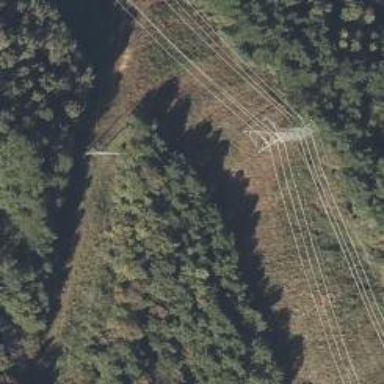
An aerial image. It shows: Power tower.